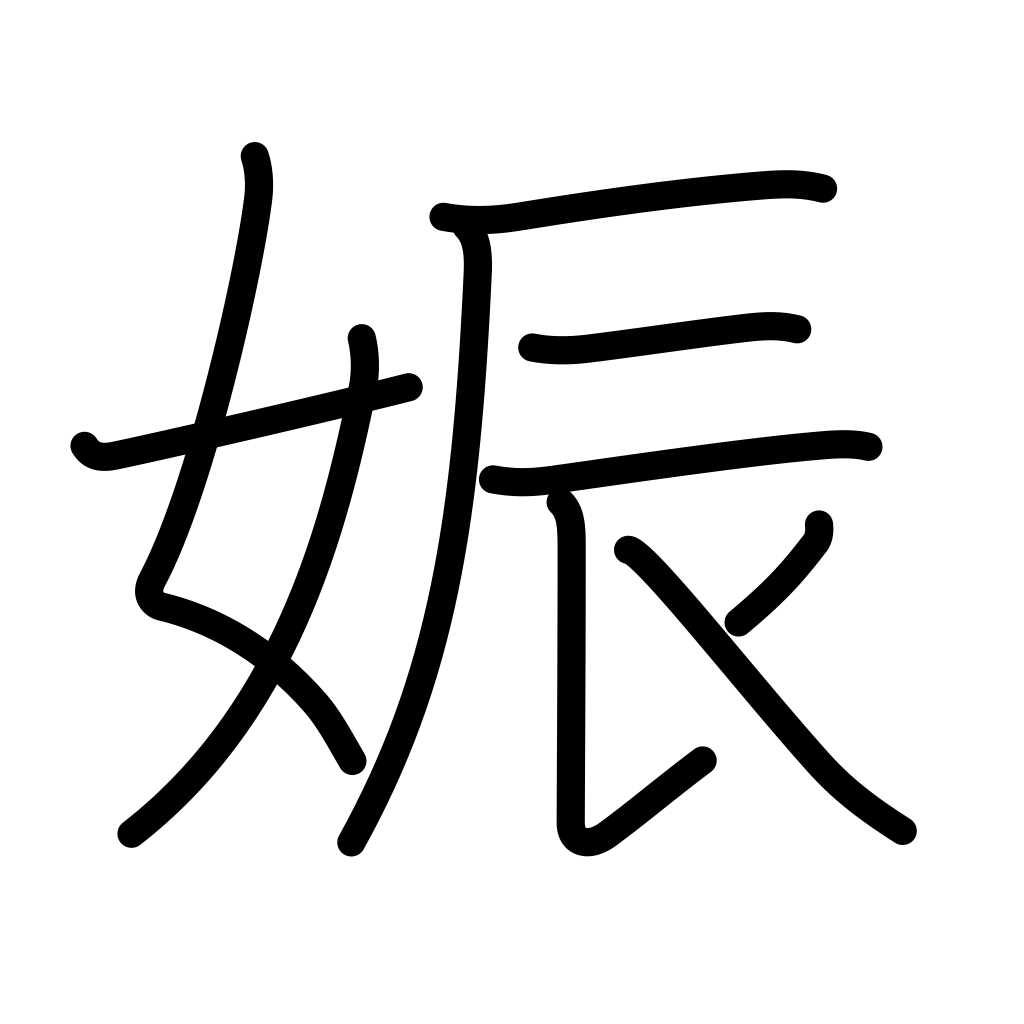
Meaning: with child, pregnancy